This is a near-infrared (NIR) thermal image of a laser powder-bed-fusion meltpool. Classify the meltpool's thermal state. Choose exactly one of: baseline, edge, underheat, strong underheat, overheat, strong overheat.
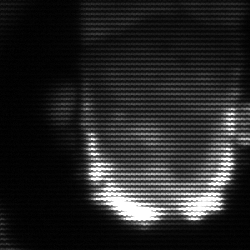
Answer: baseline